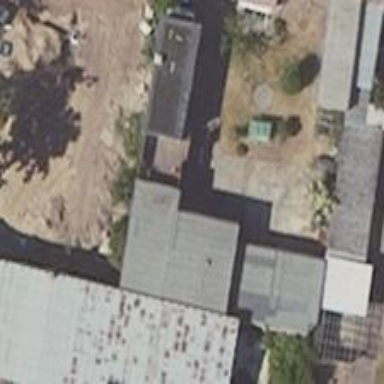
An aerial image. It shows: Shed building.